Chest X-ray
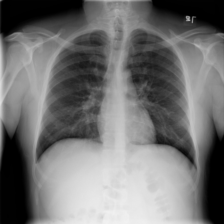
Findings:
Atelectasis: negative
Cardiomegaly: negative
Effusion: negative
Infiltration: negative
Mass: negative
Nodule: negative
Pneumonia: negative
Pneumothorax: negative
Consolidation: negative
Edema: negative
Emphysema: negative
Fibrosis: negative
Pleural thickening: negative
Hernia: negative